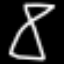
Label: hourglass